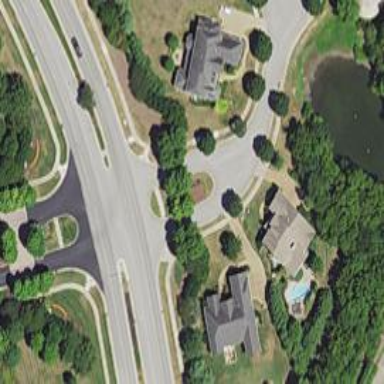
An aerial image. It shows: Residential road.